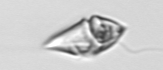
Label: Gyrodinium